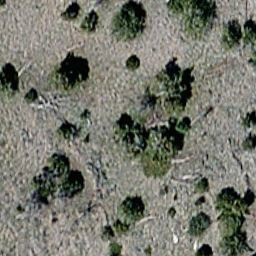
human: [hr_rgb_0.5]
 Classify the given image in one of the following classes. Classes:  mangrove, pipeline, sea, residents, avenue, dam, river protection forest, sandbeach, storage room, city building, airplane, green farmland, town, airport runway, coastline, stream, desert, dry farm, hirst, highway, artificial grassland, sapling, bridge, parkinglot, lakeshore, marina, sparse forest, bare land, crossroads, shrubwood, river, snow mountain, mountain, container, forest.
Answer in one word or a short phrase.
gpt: sparse forest